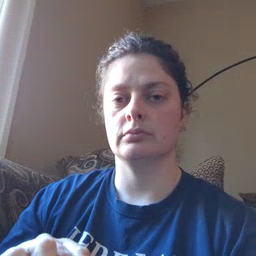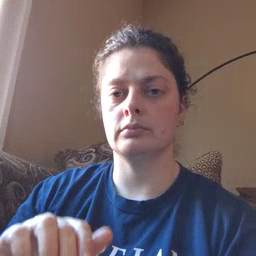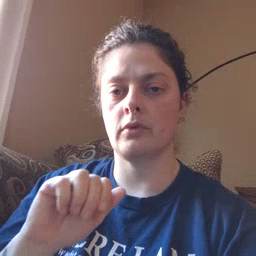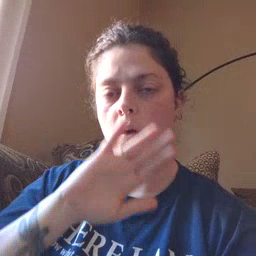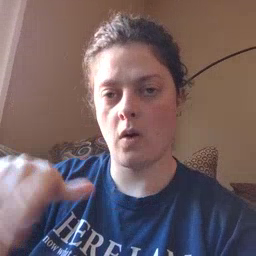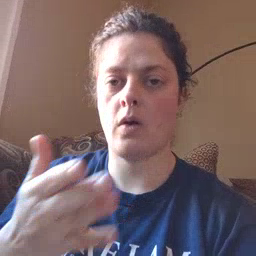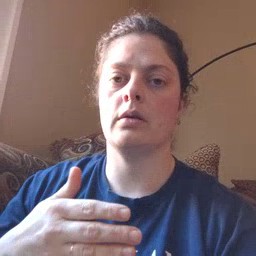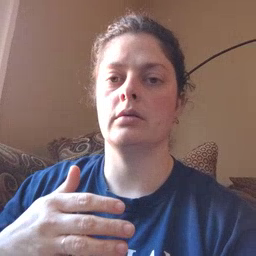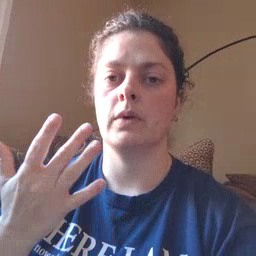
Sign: all